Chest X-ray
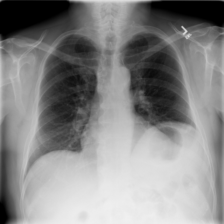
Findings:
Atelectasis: negative
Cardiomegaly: negative
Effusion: negative
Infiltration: positive
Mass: negative
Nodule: negative
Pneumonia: negative
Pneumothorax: negative
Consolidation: negative
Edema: negative
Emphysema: negative
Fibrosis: negative
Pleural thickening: negative
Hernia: negative